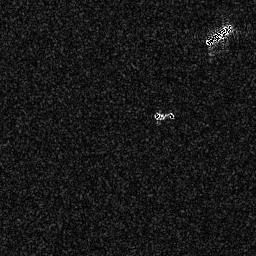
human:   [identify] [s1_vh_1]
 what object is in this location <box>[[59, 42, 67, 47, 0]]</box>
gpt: <ref>1 small ship at the center</ref>